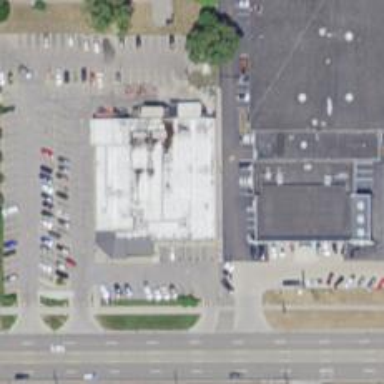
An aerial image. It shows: Supermarket.